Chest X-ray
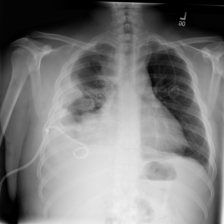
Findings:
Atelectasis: negative
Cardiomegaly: negative
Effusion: negative
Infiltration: negative
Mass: negative
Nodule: negative
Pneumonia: negative
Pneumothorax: negative
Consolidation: negative
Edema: negative
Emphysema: negative
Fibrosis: negative
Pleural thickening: negative
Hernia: negative